Aerial crown-view tile of a tropical tree (Barro Colorado Island, Panama), acquired 20250818:
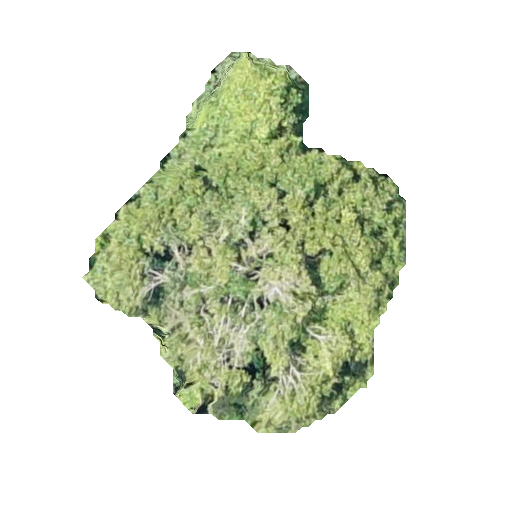
Species: Prioria copaifera
GBIF accepted scientific name: Prioria copaifera
Crown area: 108.546 m²